Question: I have this element:
'''
<input id="ider" data-orderid="100" type="text" class="form-control" value="ABCDEF">
'''
I want to take 'data-orderid' of input:
'''
orderId = document.getElementById("ider").data-orderid;
'''
At execution at get this error: 'orderid is not defined'
If I execute '$(ider)' in console of Chrome I can find 'orderid' in list of attributes

What I do wrong?
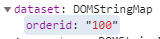
Answer: You are nearly there!
Check out the correct syntax:
'''
string = element.dataset.camelCasedName;
element.dataset.camelCasedName = string;
string = element.dataset[camelCasedName];
element.dataset[camelCasedName] = string;
'''
In your case it would be:
'''
orderId = document.getElementById("ider").dataset.orderid;
'''
or
'''
orderId = document.getElementById("ider").dataset['orderid'];
'''
Source: <URL>